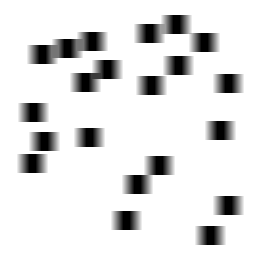
Squares: 21
Triangles: 0
Stars: 0
Total shapes: 21